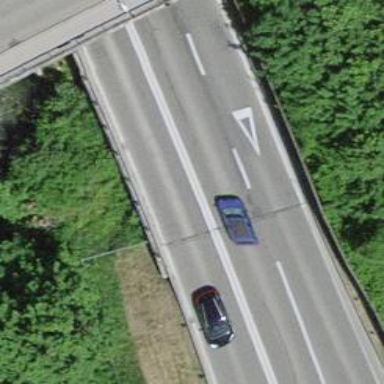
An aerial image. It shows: Trunk link highway.